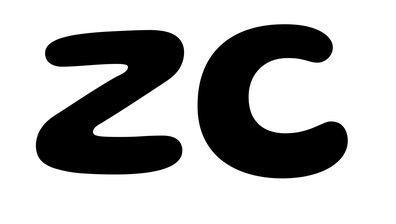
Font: Gluten_SemiBold